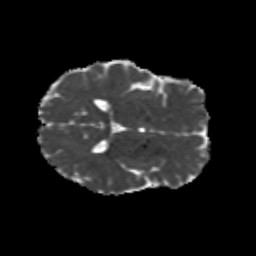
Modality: MD
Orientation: axial
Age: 36
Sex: female
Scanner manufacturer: siemens
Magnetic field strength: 3 T
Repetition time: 8.6 s
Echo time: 0.095 s